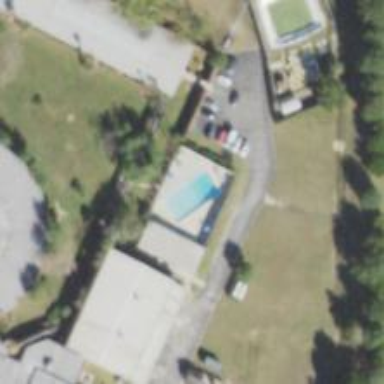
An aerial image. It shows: Swimming pool located in leisure land.